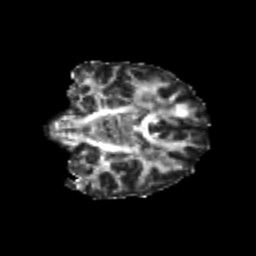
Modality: FA
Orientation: coronal
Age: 21
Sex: female
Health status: healthy
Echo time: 0.074 s